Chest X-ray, AP view. Patient: 57 years old, sex M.
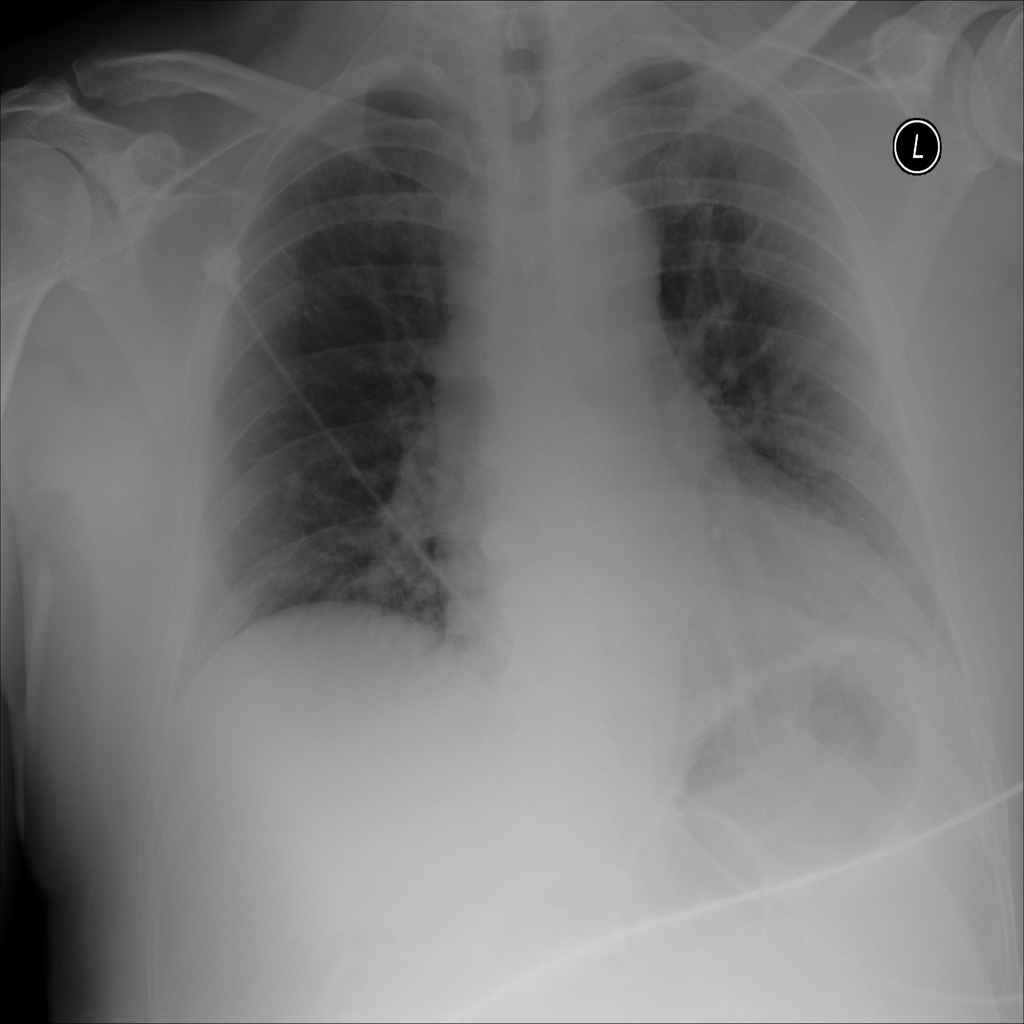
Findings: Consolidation